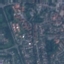
Land use / land cover class: Residential